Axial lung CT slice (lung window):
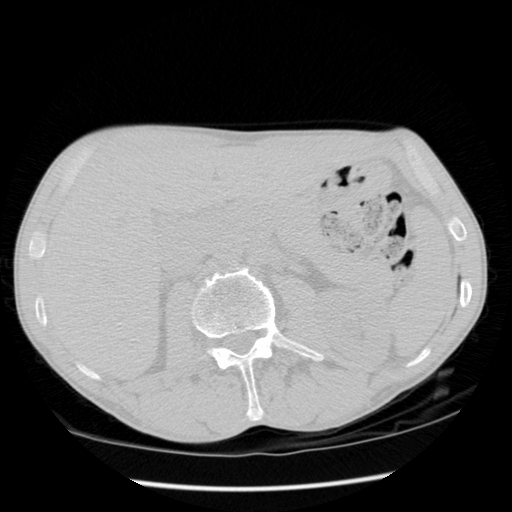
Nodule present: no